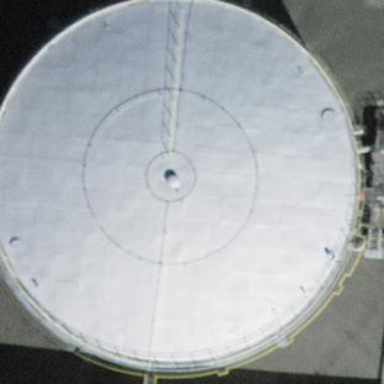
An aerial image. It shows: Tank building.